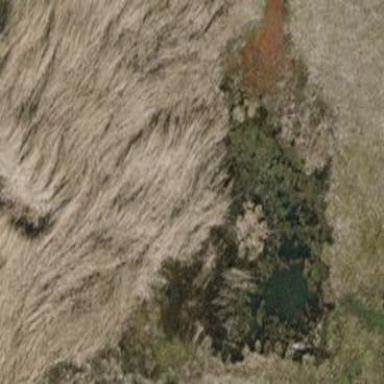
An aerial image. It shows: Serene pond surrounded by nature.